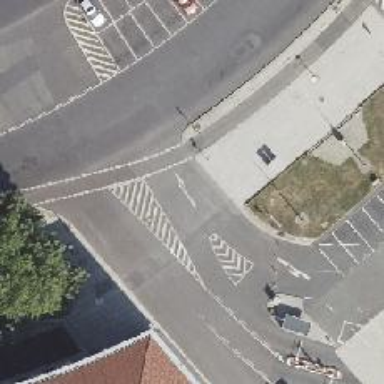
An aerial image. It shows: Unmarked crossing on the road.